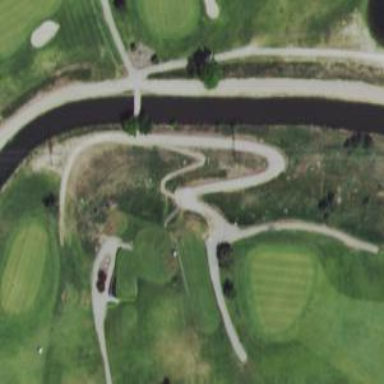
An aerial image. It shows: Path used for both walking and golf.